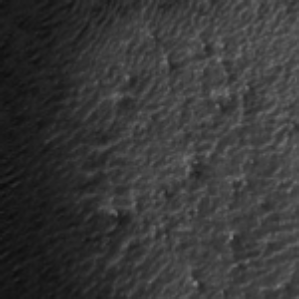
Label: frost